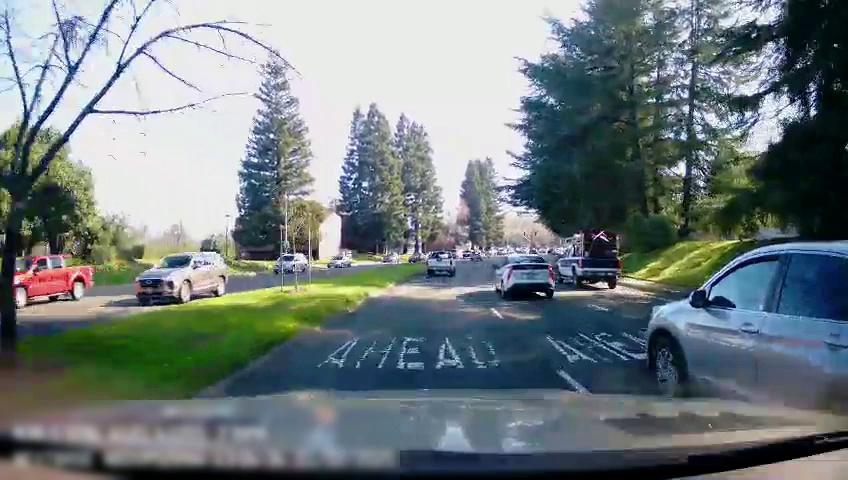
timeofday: Day
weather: Sunny
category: Drivable Space
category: Drivable Space
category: Vehicles | Truck
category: Vehicles | SUV
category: Vehicles | SUV
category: Vehicles | Car
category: Vehicles | Car
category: Vehicles | Truck
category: Vehicles | Truck
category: Vehicles | SUV
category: Vehicles | Car
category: Vehicles | Car
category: Lanes | Current Lane
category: Lanes | Current Lane
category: Lanes | Alternate Lane